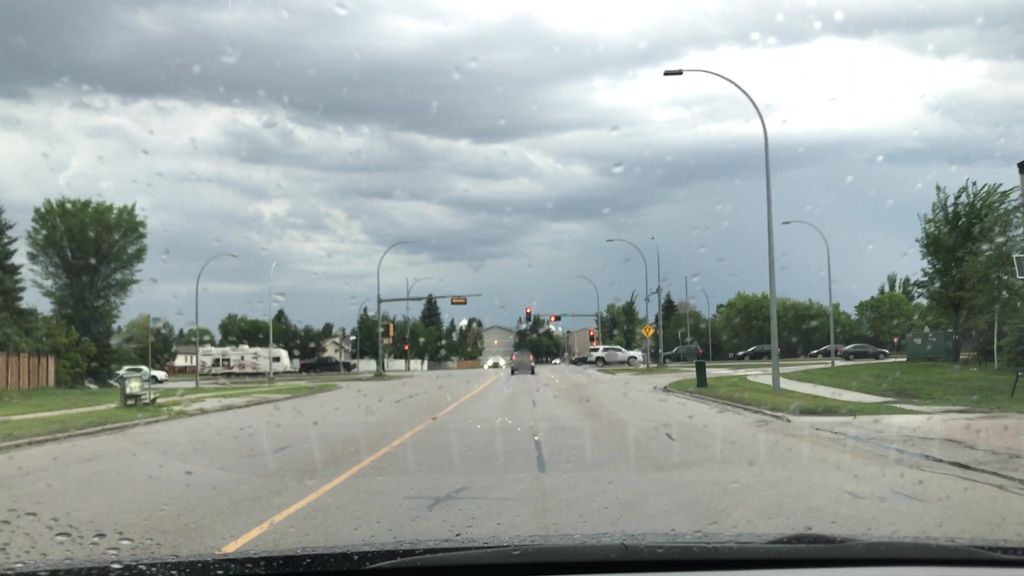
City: edmonton